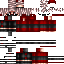
A female human skin with dark skin, wearing brown long hair dressed in a red hoodie and red pants, featuring a closed mouth.